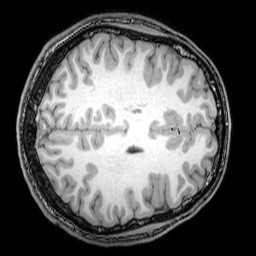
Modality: T1w
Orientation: axial
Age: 22
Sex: male
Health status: healthy
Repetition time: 0.081 s
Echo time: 0.037 s